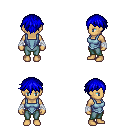
a pixel art fantasy rpg character, female body template, human, tanned skin, blue vest, teal pants, blue short bangs hairstyle, white cloth bandages, four views (front, back, left, right), 2x2 character sprite sheet, small pixel art, hard edges, no anti-aliasing